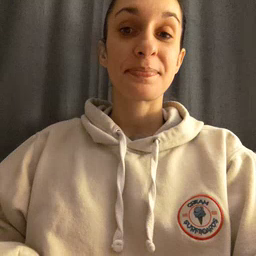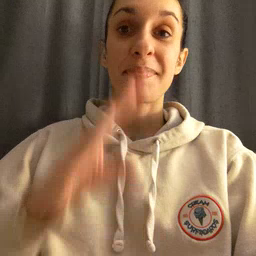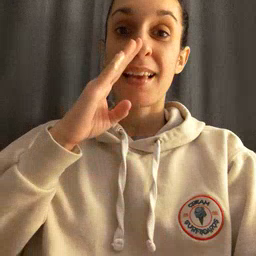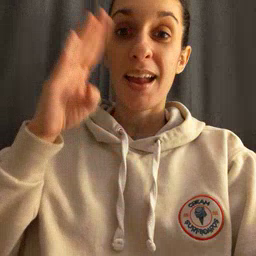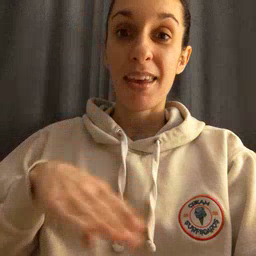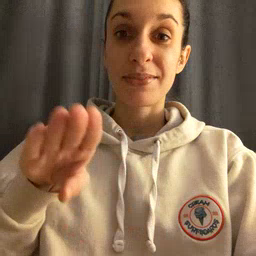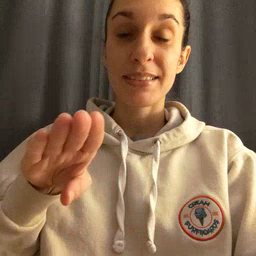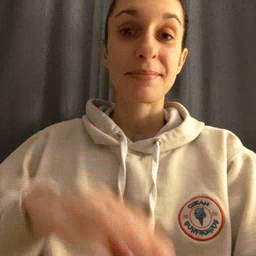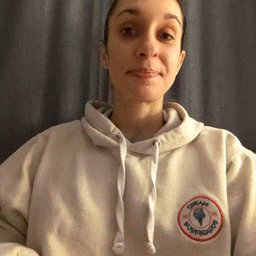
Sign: elephant